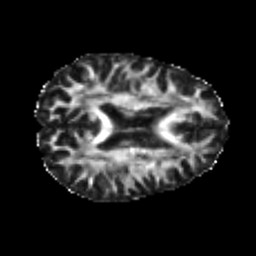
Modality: FA
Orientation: axial
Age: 24
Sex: female
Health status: healthy
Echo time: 0.074 s